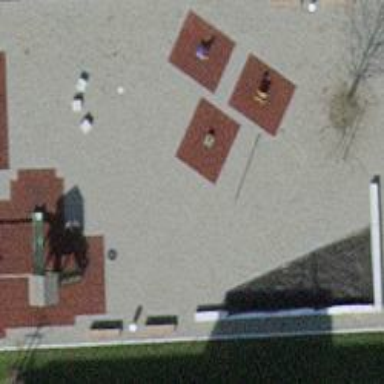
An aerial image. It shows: Playground with springy equipment.